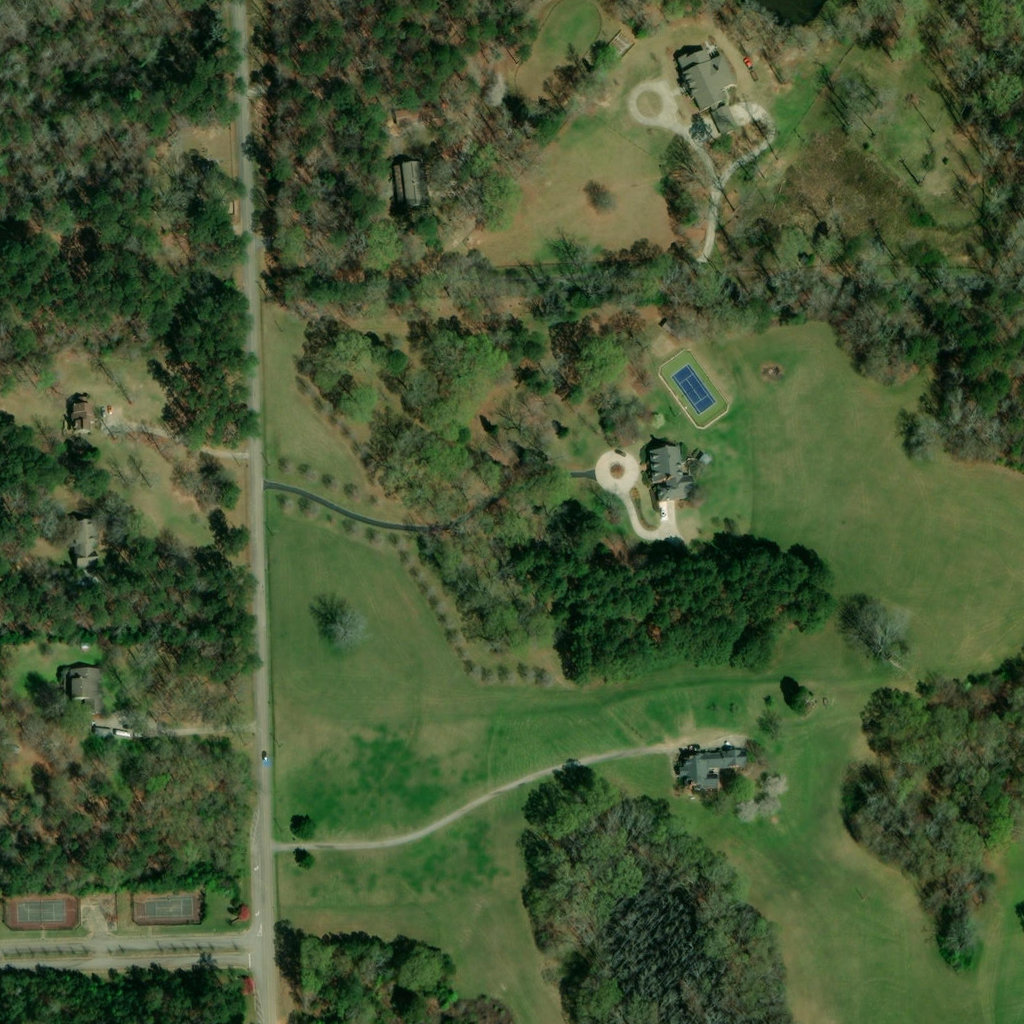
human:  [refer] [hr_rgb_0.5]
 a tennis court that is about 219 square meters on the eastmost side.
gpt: <box>[[65, 35, 69, 40, 0]]</box>